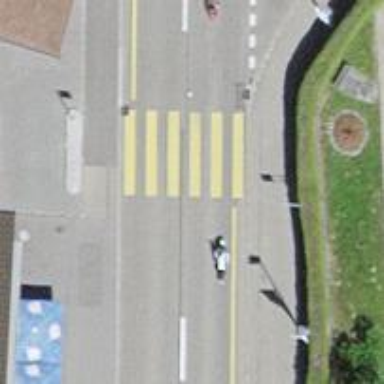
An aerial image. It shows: Marked asphalt footway with zebra crossing.